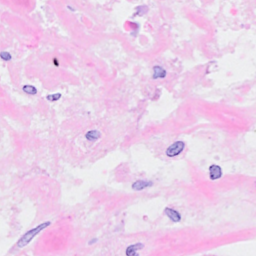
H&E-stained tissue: Breast